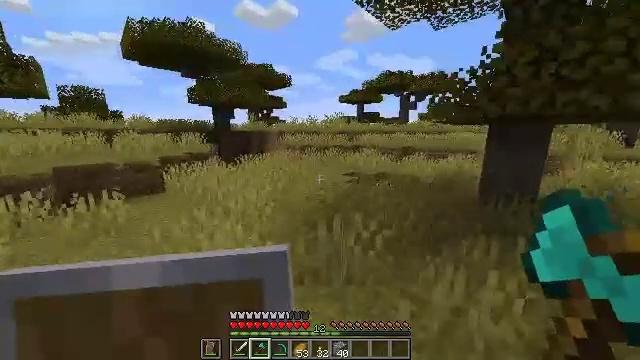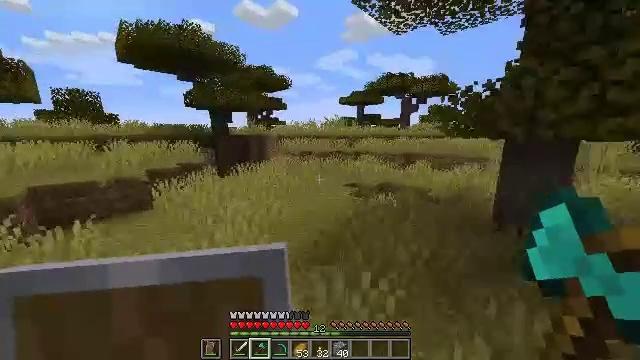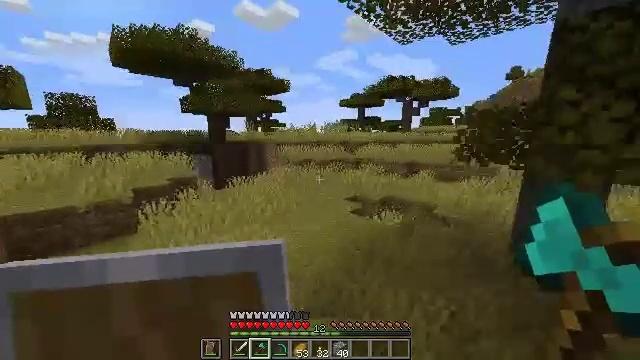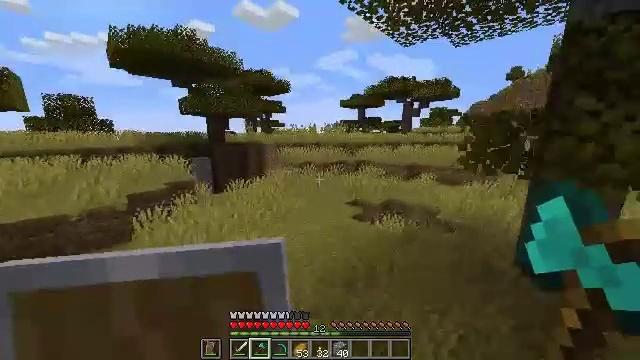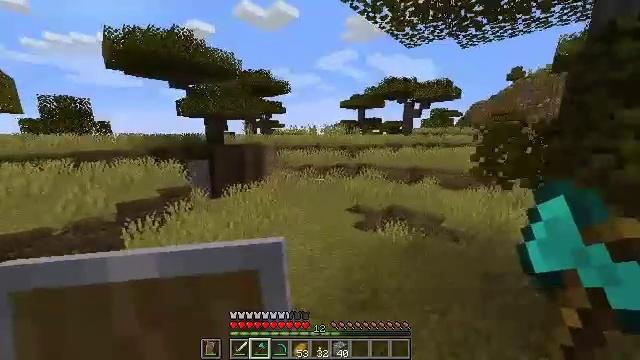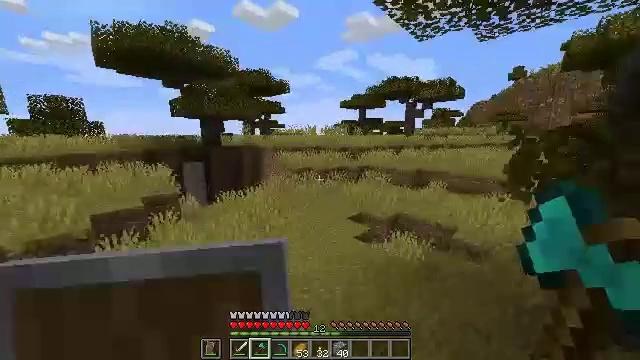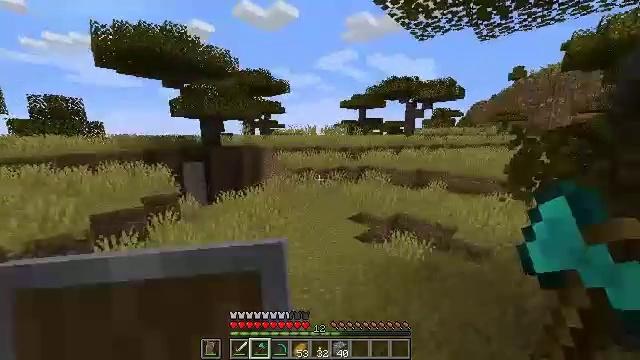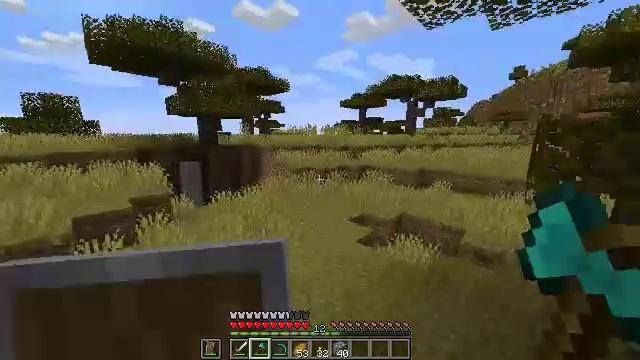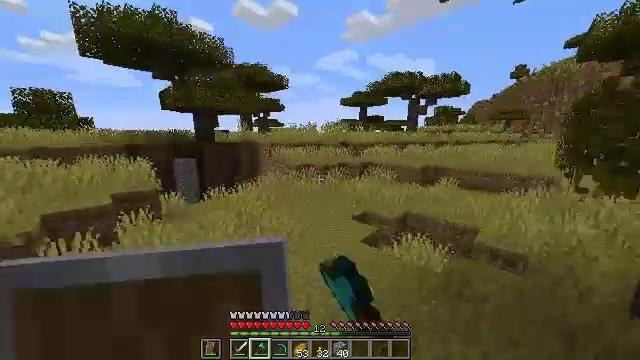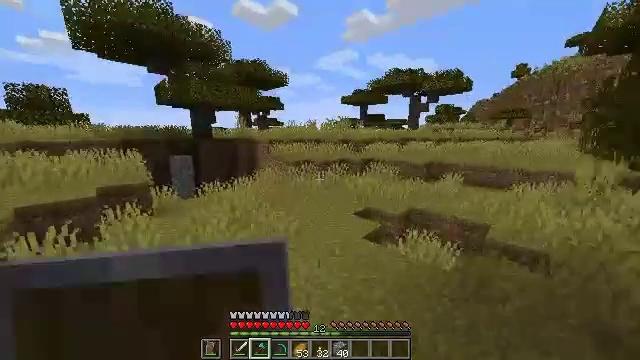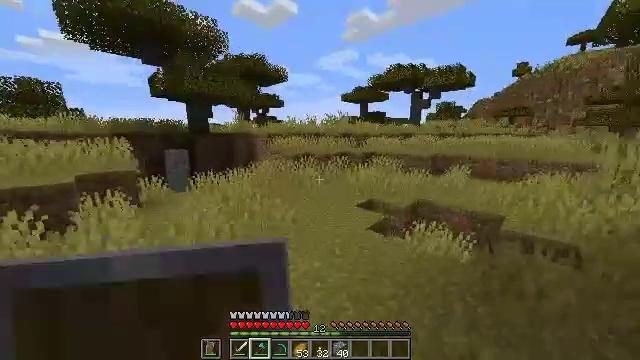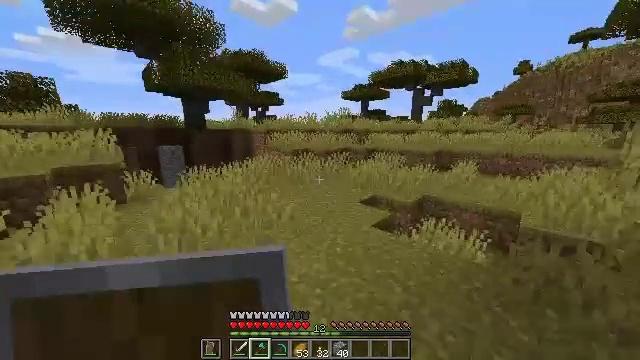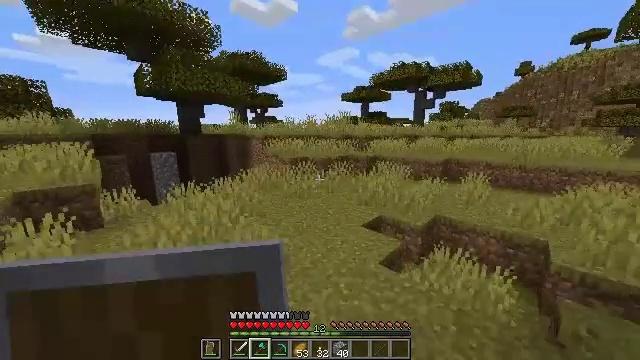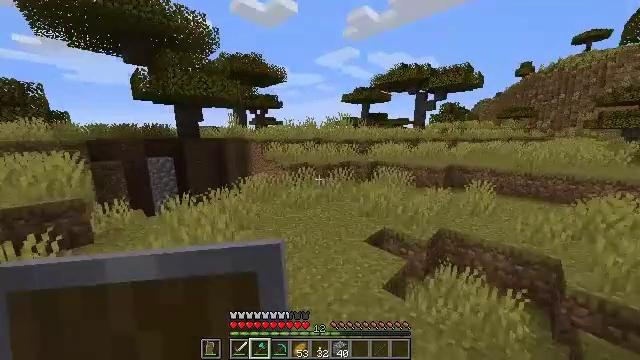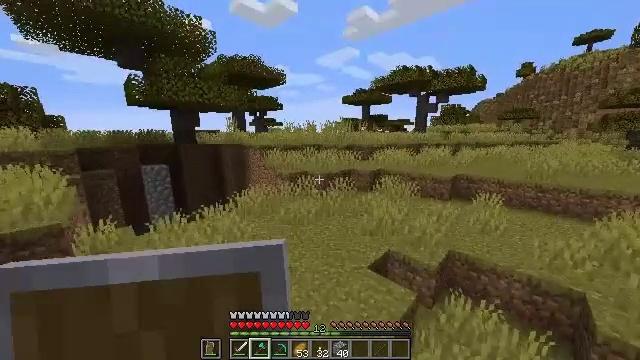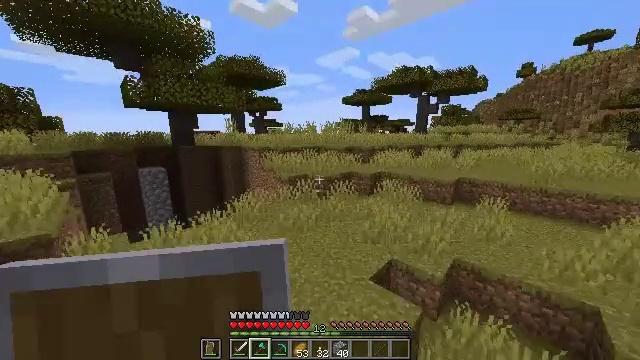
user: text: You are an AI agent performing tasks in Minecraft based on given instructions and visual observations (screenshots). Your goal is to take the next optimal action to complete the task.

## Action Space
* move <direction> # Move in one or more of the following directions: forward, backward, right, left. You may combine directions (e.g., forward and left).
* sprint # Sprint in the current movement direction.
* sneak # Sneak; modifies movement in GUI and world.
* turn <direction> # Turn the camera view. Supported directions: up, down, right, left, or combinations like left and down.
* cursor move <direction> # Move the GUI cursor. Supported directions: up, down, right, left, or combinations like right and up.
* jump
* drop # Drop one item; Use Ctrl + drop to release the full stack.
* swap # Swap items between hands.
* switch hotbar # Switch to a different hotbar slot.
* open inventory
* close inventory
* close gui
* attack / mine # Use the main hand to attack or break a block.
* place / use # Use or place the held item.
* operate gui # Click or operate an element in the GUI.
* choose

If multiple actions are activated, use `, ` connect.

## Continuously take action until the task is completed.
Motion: motion action
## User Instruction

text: Harvest the acacia log from the forest.
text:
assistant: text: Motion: move forward, jump
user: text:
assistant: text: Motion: move forward, jump
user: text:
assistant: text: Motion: move forward, jump
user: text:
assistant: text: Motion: move forward, jump
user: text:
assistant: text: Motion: move forward, jump
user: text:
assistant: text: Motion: move forward, jump
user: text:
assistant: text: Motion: move forward, attack / mine, jump
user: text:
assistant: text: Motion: move forward, attack / mine, jump
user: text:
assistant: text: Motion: move forward, attack / mine, jump
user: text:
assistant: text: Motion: move forward, attack / mine, jump
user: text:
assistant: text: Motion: move forward, jump
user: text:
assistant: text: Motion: move forward, jump
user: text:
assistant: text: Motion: move forward, jump
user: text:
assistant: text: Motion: move forward, jump
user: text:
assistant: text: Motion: move forward, jump
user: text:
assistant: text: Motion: move forward, jump
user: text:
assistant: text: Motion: move forward, jump
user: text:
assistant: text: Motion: move forward, jump
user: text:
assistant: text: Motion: move forward, jump
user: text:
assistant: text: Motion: move forward, jump
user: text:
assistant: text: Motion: move forward, turn right, jump
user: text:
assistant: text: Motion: move forward, turn right, jump
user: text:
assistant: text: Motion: move forward, turn right, jump
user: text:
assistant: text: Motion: move forward, turn right, jump
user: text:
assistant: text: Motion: move forward, turn right, jump
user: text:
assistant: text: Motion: move forward, turn right, jump
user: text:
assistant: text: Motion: move forward, jump
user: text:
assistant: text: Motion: move forward, jump
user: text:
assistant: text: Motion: move forward, jump
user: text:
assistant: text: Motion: move forward, turn right